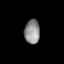
Tissue: lung
Cell type: Epithelial cells
Senescence score: 0.1809
Nuclear area (px): 359
Mean DAPI intensity: 143.526